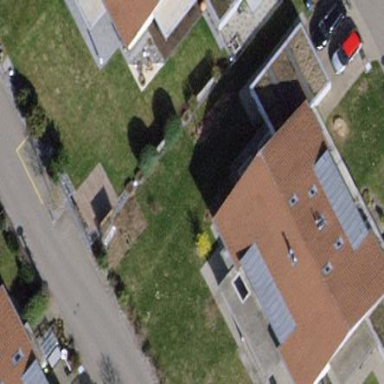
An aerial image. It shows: Terrace building.